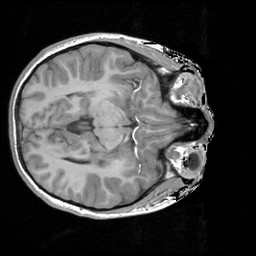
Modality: T1w
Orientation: axial